Question: Let me quickly explain:
I'm testing 'rails 4' model concern with 'Rspec'. I made 'shared_examples_for Uuidable' 'Uuidable'
Concern is really short and easy to understand so I'm pasing code below:
'''
module Uuidable
extend ActiveSupport::Concern
included do
before_create :generate_uuid
end
protected
def generate_uuid
self.uuid = loop do
uuid = SecureRandom.uuid
break uuid unless uuid_exists?
end
end
private
def uuid_exists?
self.class.exists?(uuid: uuid)
end
end
'''
the problem is when I'm testing inside 'RSpec':
'''
let(:model) { FactoryGirl.build(described_class) }
it 'should not generate same uuid' do
SecureRandom.stub(:uuid).and_return("c640f32c-e21b-44ea-913e-7041fdb6de85", "c640f32c-e21b-44ea-913e-7041fdb6de85", "e93f0130-3a81-406f-8871-609d89ae0850")
model.save
expect(FactoryGirl.create(described_class).uuid).not_to eq(model.uuid)
end
'''
Things gets really now:
Why? 'Expect' fails. Reason? Oh well..
So to debug it I added 'binding.pry' inside
'''
def generate_uuid
self.uuid = loop do
uuid = SecureRandom.uuid
binding.pry
break uuid unless uuid_exists?
end
end
'''
let me share console output via screenshot:

Let me quickly guide you through it:
First '=>' comes from 'model.save'. First 'SecureRandom.stub(:uuid)' was called. Everything is fine so I do 'exit'
Second '=>' comes from 'FactoryGirl.create(described_class)'. stubbed 'SecureRandom.uuid' should return same uuid as it did in previous model and indeed it does *(call '[1]' and '[1]').
What I expect to happen now: 'uuid_exists?' return 'true' so loop restarts and get 3rd stubbed 'SecureRandom.uuid' and then save model. But in call '[2] uuid_exists?' we got... 'false' ?!?! WHAAAT?
ok, maybe something went wrong with creating last model so I'll just manually call code from 'uuid_exists?'.
WHAAAAAT?! it returns 'true'!!!!. Couldn't believe so I redefined whole method in call '[4]'. It still returns 'false'. Then few manual tests to ensure does last model exists and has uuid. it
After call '[10]' test fails so it means it didn't go through 'loop' again.
Can anyone please explain this strange behaviour?
### Edit #1
When I changed 'uuid_exists?' call in 'unless' statement to 'self.class.exists?(uuid: uuid)' it passes. I'm so
### Edit #2
As requested I'm pasting text from console:
'''
19:51:34 - INFO - Running: spec/models/review_spec.rb
*********.
From: /Users/filip/programming/service_matters/app/models/concerns/uuidable.rb @ line 13 Uuidable#generate_uuid:
10: def generate_uuid
11: self.uuid = loop do
12: uuid = SecureRandom.uuid
=> 13: binding.pry
14: break uuid unless uuid_exists?
15: end
16: end
[1] pry(#<Review>)> uuid
=> "c640f32c-e21b-44ea-913e-7041fdb6de85"
[2] pry(#<Review>)> exit
From: /Users/filip/programming/service_matters/app/models/concerns/uuidable.rb @ line 13 Uuidable#generate_uuid:
10: def generate_uuid
11: self.uuid = loop do
12: uuid = SecureRandom.uuid
=> 13: binding.pry
14: break uuid unless uuid_exists?
15: end
16: end
[1] pry(#<Review>)> uuid
=> "c640f32c-e21b-44ea-913e-7041fdb6de85"
[2] pry(#<Review>)> uuid_exists?
=> false
[3] pry(#<Review>)> self.class.exists?(uuid: uuid)
=> true
[4] pry(#<Review>)> def uuid_exists?
[4] pry(#<Review>)* self.class.exists?(uuid: uuid)
[4] pry(#<Review>)* end
=> :uuid_exists?
[5] pry(#<Review>)> uuid_exists?
=> false
[6] pry(#<Review>)> self
=> #<Review id: nil, organization_id: 3, attitude: 1, feedback_action: "Refund", feedback_details: "Normandia SV2 didn't have AI module", approved: false, uuid: nil, feedback_date: "2014-08-18 17:51:58", created_at: "2014-08-28 17:51:58", updated_at: "2014-08-28 17:51:58", category_id: 3>
[7] pry(#<Review>)> self.uuid
=> nil
[8] pry(#<Review>)> Review.count
=> 1
[9] pry(#<Review>)> Review.first.uuid
=> "c640f32c-e21b-44ea-913e-7041fdb6de85"
[10] pry(#<Review>)> exit
F
'''
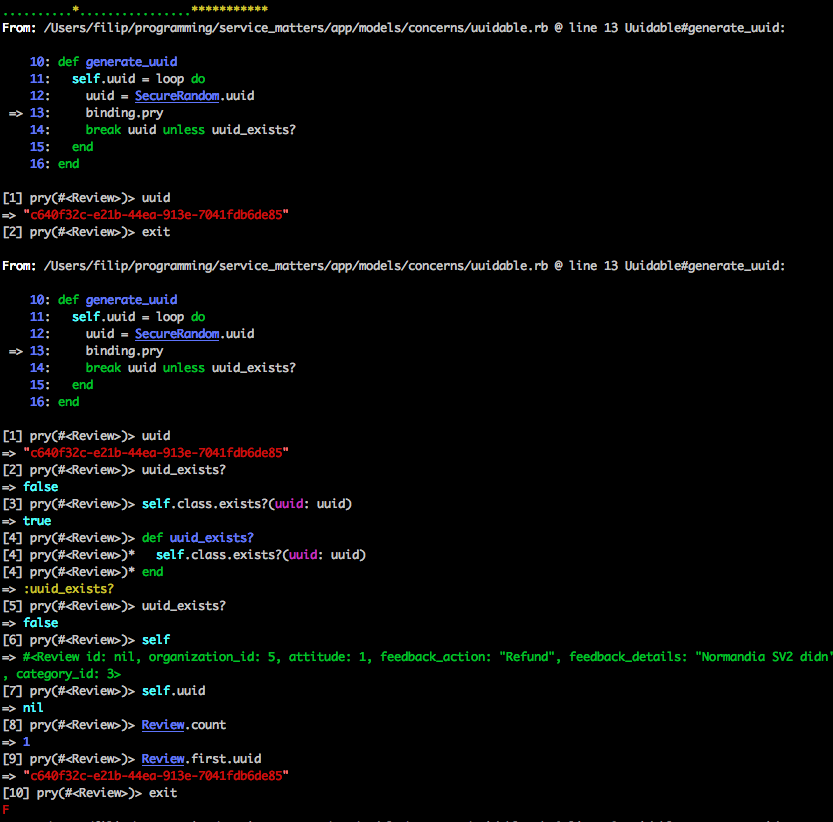
Answer: Your 'uuid_exists?' method checks for the presence of a row whose uuid is 'self.uuid', ie the value of your model's uuid attribute.
However your loop is only setting a local variable called uuid, so the attribute is always nil (since you only assign a value to it once the loop has completed), and your existance check does nothing. This unrelated to the fact that the method is stubbed (other than the fact that the stub is allowing you to test the case where a duplicate uuid was returned)
You could either pass the value to your 'uuid_exists?' method as you suggest or do away with the local variable uuid altogether.